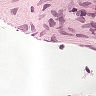
Metastatic tissue present: no